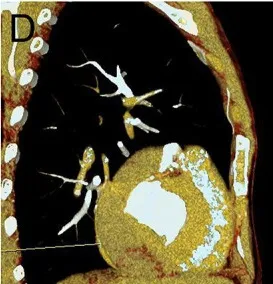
Shows a tumor-like structure located in the left atrioventricular groove (arrow) with a fountain sign from the posterior wall of the left atrium to the abnormal mass.
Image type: radiology (ct)